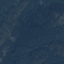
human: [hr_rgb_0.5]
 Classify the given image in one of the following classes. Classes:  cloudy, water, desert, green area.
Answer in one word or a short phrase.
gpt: green area